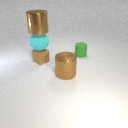
small green rubber cylinder behind small brown rubber cube